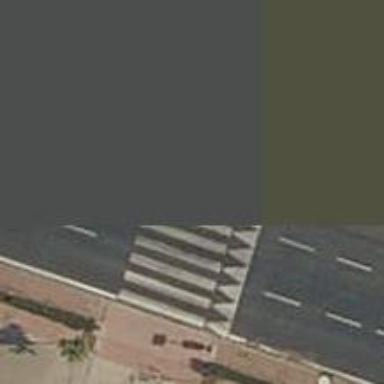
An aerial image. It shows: Marked crossing with traffic-calming table.